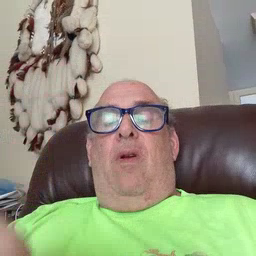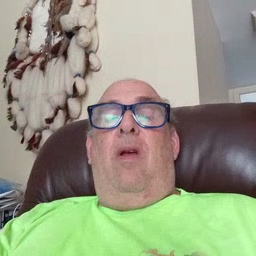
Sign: for